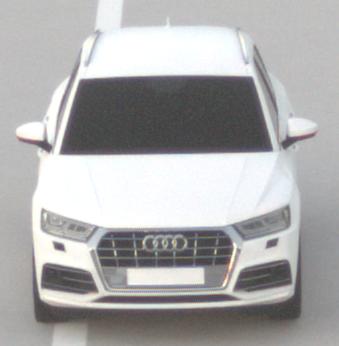
Make: Audi
Model: Q5 45 TFSI
Detailed model: Q5 (FY)
Model produced from: 2019/01
Model produced until: 2019/05
Doors: 5
Color: white
Road condition: dry road
Daytime: sunrise or sunset
Contrast: low contrast